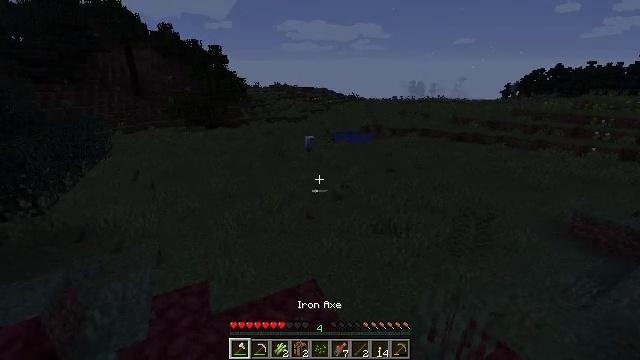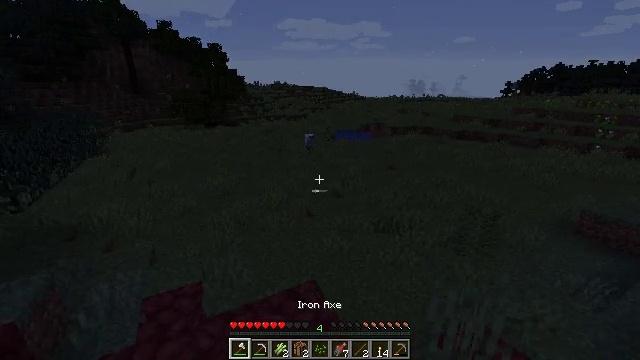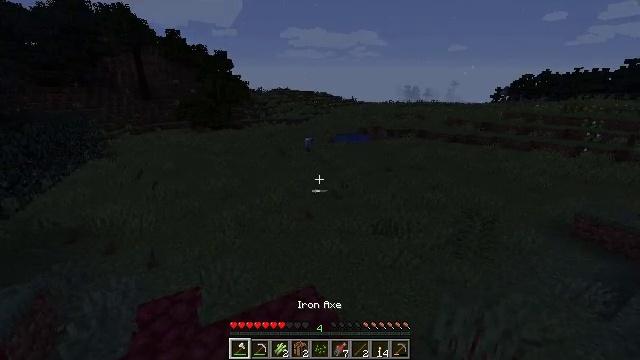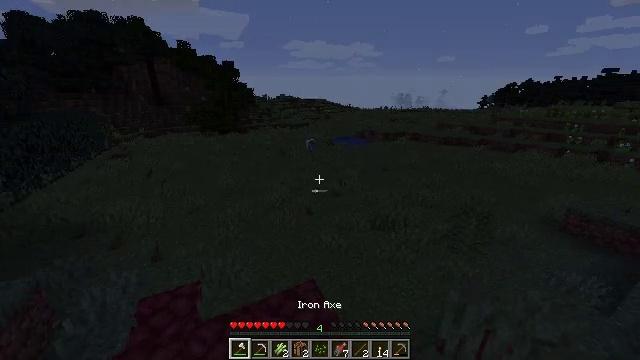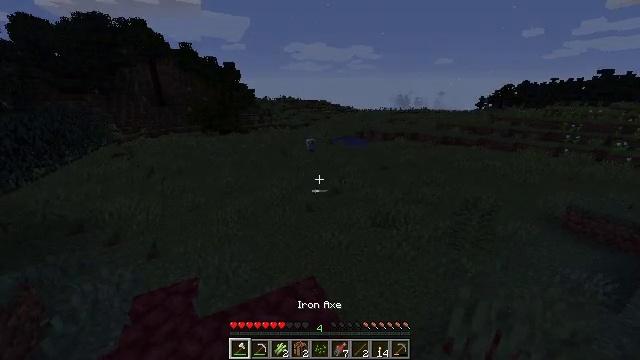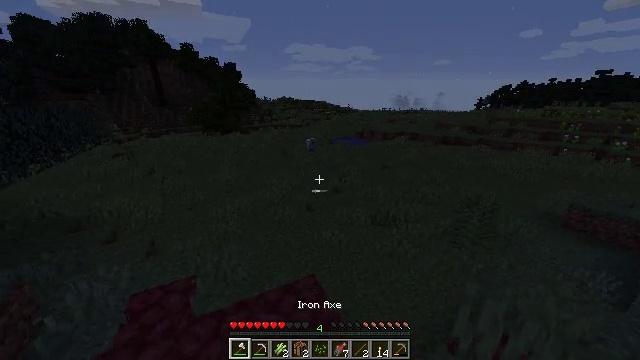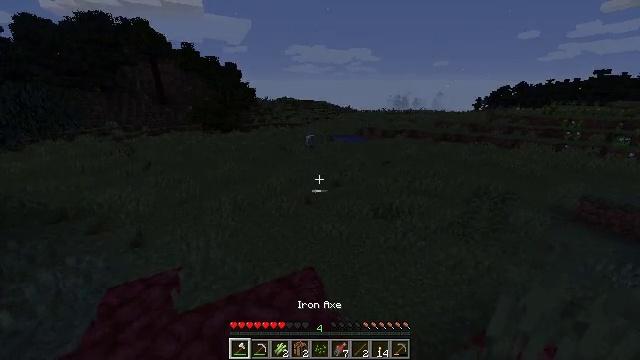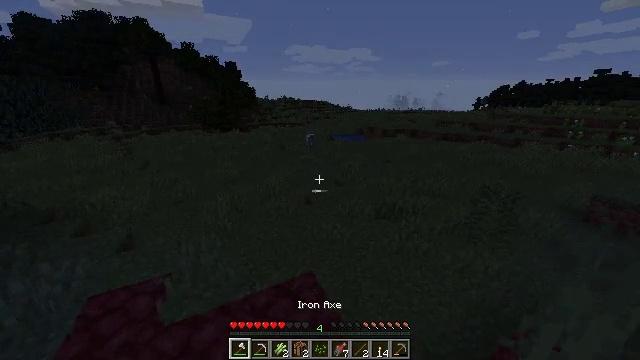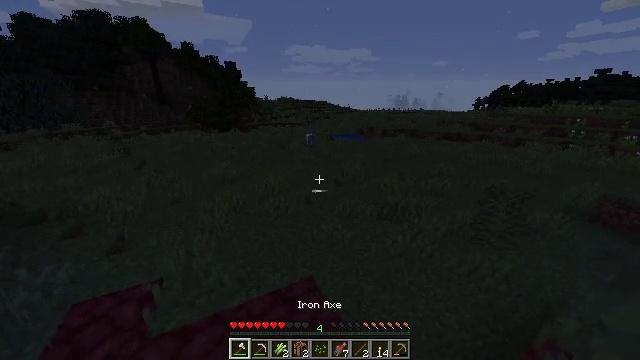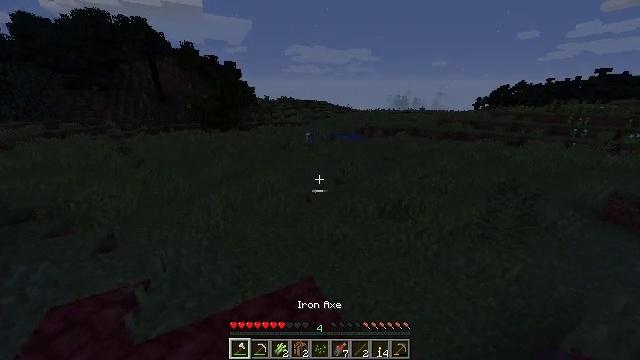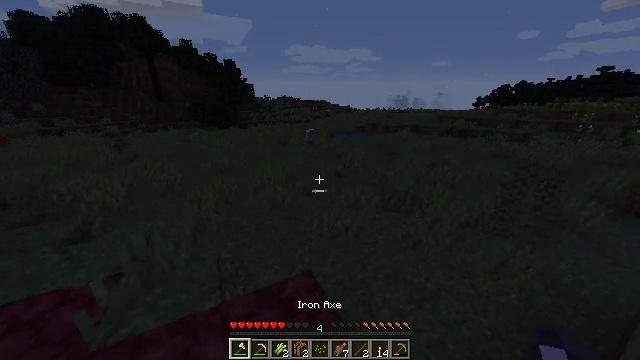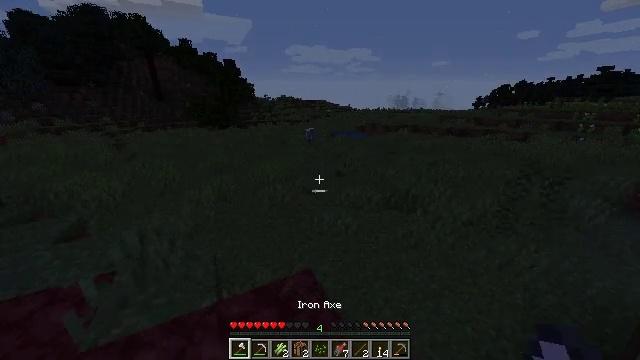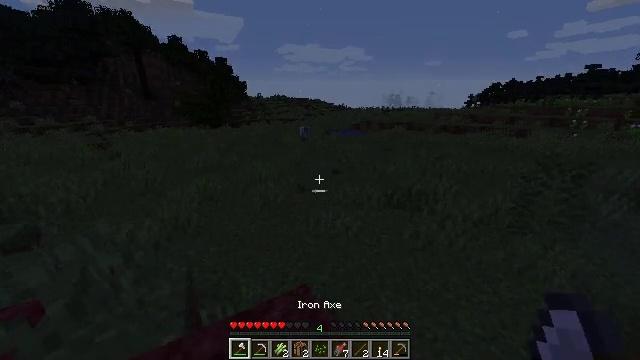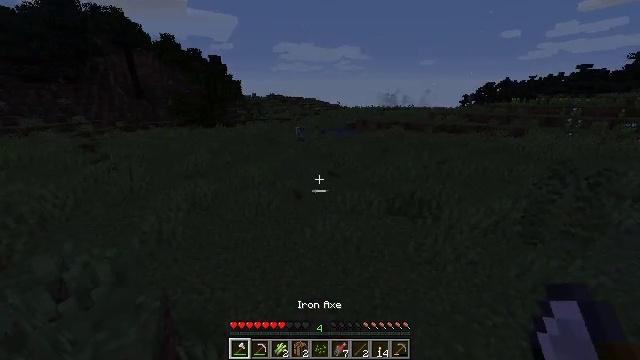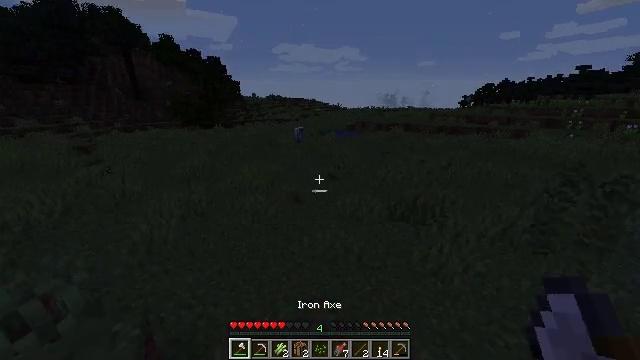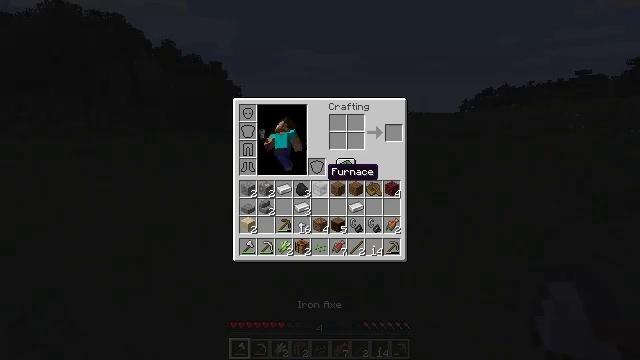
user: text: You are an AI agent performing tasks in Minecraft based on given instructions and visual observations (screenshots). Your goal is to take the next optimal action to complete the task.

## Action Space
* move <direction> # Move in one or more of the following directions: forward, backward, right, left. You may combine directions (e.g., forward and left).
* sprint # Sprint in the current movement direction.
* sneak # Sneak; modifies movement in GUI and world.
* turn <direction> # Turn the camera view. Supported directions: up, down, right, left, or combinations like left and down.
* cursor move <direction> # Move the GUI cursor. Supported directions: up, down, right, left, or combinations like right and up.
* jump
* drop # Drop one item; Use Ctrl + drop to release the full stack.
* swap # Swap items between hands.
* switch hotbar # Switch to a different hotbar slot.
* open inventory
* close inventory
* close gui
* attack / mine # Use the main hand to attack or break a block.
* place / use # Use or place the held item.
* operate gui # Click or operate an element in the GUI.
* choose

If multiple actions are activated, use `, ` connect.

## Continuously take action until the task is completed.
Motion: motion action
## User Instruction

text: Hunt animals.
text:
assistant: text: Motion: move forward, sprint
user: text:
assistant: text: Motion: move forward, sprint
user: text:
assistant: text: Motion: move forward, sprint
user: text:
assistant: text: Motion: move forward, sprint
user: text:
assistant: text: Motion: move forward, sprint
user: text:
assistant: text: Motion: move forward, sprint
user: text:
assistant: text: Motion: move forward, sprint
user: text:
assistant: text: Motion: move forward, sprint
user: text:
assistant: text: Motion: move forward, sprint
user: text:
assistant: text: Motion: move forward, sprint
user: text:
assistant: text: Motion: move forward, sprint
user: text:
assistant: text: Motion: move forward, sprint, turn right
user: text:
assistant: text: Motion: move forward, sprint, turn right
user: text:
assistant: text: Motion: move forward, sprint
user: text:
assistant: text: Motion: move forward, sprint, turn up, open inventory
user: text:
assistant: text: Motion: move forward, sprint, open inventory
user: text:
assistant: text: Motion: move forward, sprint, open inventory
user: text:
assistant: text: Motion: move forward, open inventory
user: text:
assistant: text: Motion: no_op
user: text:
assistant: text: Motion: no_op
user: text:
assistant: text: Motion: cursor move right
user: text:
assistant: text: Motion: cursor move right
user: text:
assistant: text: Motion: no_op
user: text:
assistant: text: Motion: no_op
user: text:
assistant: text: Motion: cursor move down
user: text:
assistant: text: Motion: no_op
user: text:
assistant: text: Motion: no_op
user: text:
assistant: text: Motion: cursor move left
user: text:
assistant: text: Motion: no_op
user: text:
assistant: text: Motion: no_op